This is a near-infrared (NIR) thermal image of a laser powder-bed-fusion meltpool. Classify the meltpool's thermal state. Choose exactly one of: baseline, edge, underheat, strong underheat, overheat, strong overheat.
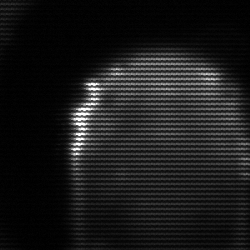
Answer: edge